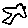
Label: bird